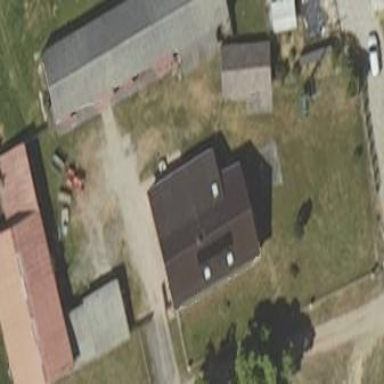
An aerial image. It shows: Simple and straightforward house.